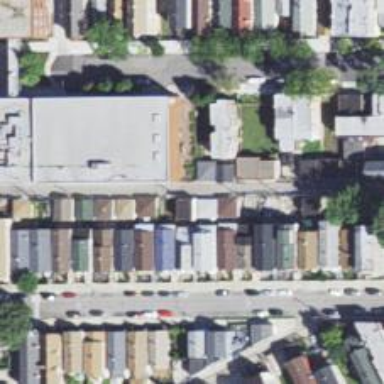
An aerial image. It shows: Alley classified as service road.